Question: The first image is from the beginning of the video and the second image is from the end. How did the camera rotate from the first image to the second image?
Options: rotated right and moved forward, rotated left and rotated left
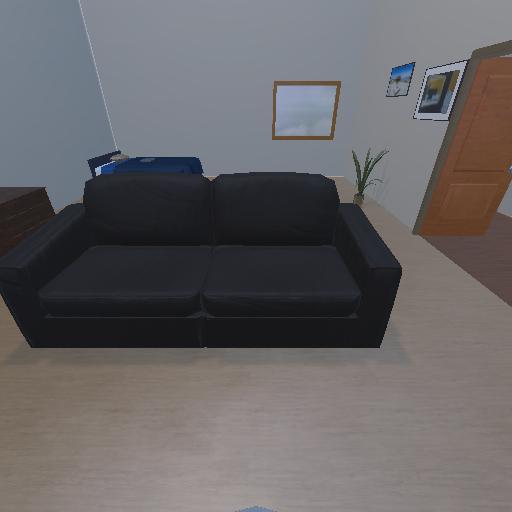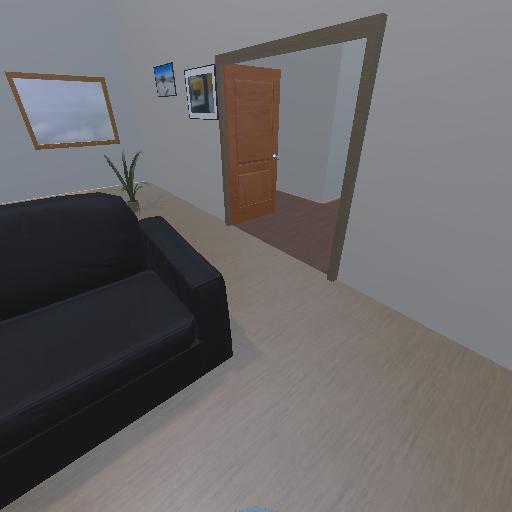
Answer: rotated right and moved forward